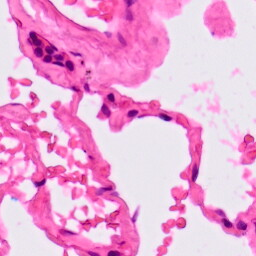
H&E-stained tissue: Lung